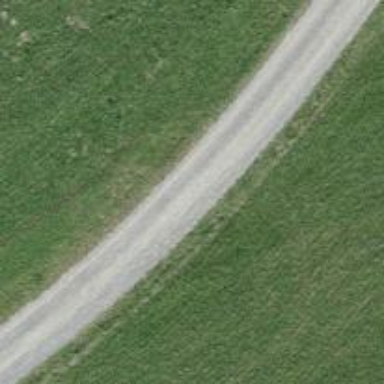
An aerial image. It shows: Gravel track with grade2 tracktype.